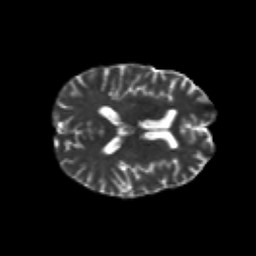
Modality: T2w
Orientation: axial
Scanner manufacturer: siemens
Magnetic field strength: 3 T
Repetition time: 6.8 s
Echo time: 0.093 s